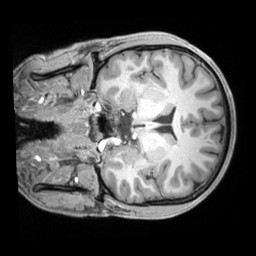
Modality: T1w
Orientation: coronal
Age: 24
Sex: male
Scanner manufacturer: siemens
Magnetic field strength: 3 T
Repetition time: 2.2 s
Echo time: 0.00218 s